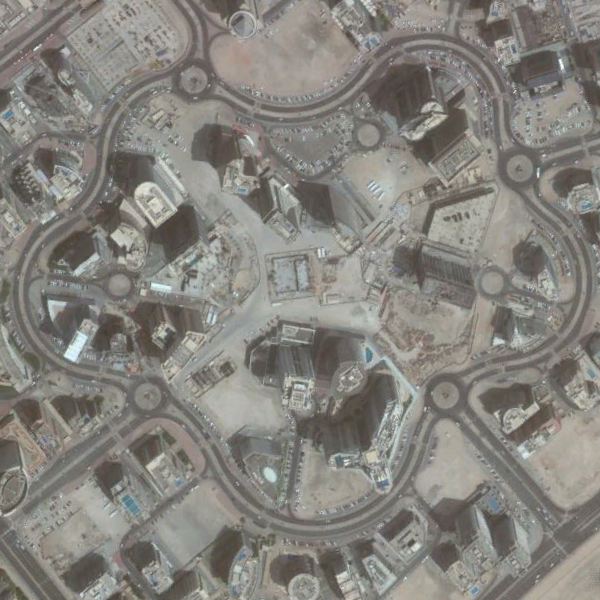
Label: Commercial